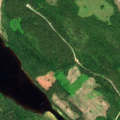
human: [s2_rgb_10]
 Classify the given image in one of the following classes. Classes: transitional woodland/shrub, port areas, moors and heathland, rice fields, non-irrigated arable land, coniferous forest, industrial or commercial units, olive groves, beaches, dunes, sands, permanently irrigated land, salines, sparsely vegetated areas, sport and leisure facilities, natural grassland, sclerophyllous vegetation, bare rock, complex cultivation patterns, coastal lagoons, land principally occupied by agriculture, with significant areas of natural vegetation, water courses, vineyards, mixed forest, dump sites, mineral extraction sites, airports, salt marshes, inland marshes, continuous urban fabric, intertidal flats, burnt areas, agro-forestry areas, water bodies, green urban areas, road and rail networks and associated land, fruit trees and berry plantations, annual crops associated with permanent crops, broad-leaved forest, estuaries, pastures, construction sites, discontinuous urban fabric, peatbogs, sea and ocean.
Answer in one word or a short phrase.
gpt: coniferous forest, water bodies